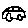
Label: car